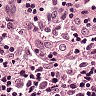
Metastatic tissue present: no